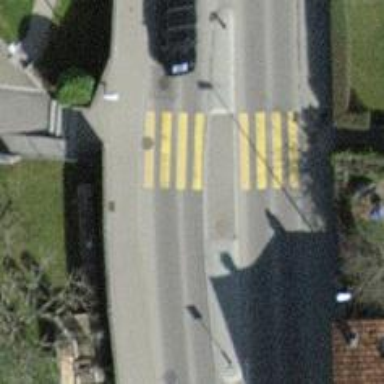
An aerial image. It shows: Zebra crossing on the road.